Question: I've set my buttons to be arranged from top to bottom in order of Facebook, Instagram, Twitter and Reddit but it's not doing that, it's only showing Facebook and Reddit and I don't know why.
I've got my buttons to automatically resize on Activity creation with this code:
'''
public void getScreenRes() {
DisplayMetrics display = this.getResources().getDisplayMetrics();
int screenwidth = display.widthPixels;
int screenheight = display.heightPixels;
double buttonheight = screenwidth / 2.66666667;
int buttonheightint= (int) Math.round(buttonheight);
ImageButton fbLogin = (ImageButton) findViewById(R.id.facebookLogin);
ViewGroup.LayoutParams fb = fbLogin.getLayoutParams();
fb.width = screenwidth;
fb.height = buttonheightint;
fbLogin.setLayoutParams(fb);
ImageButton instaLogin = (ImageButton) findViewById(R.id.instagramLogin);
ViewGroup.LayoutParams insta = instaLogin.getLayoutParams();
insta.width = screenwidth;
insta.height = buttonheightint;
instaLogin.setLayoutParams(insta);
ImageButton twitLogin = (ImageButton) findViewById(R.id.twitterLogin);
ViewGroup.LayoutParams twit = instaLogin.getLayoutParams();
twit.width = screenwidth;
twit.height = buttonheightint;
twitLogin.setLayoutParams(twit);
ImageButton redditLogin = (ImageButton) findViewById(R.id.redditLogin);
ViewGroup.LayoutParams reddit = instaLogin.getLayoutParams();
reddit.width = screenwidth;
reddit.height = buttonheightint;
redditLogin.setLayoutParams(reddit);
}
'''
XML:
'''
<RelativeLayout xmlns:android="http://schemas.android.com/apk/res/android"
android:paddingTop="16dp"
xmlns:tools="http://schemas.android.com/tools"
android:layout_width="match_parent"
android:layout_height="match_parent"
tools:context="com.eren.valour.FirstTimeLogin">
<TextView
android:layout_width="wrap_content"
android:layout_height="wrap_content"
android:textAppearance="?android:attr/textAppearanceLarge"
android:text="@string/getStarted"
android:id="@+id/getStartedText"
android:layout_alignParentTop="true"
android:layout_centerHorizontal="true"
/>
<ImageButton
android:layout_width="match_parent"
android:layout_height="wrap_content"
android:layout_marginTop="100dp"
android:background="@drawable/facebook"
android:id="@+id/facebookLogin"
android:onClick="facebookLogin"
/>
<ImageButton
android:layout_width="match_parent"
android:layout_height="wrap_content"
android:background="@drawable/instagram"
android:layout_below="@+id/facebookLogin"
android:id="@+id/instagramLogin"
android:onClick="instagramLogin"
/>
<ImageButton
android:layout_width="match_parent"
android:layout_height="wrap_content"
android:background="@drawable/twitter"
android:layout_below="@+id/instagramLogin"
android:id="@+id/twitterLogin"
android:onClick="twitterLogin"
/>
<ImageButton
android:layout_width="match_parent"
android:layout_height="wrap_content"
android:background="@drawable/reddit"
android:layout_below="@+id/twitterLogin"
android:id="@+id/redditLogin"
android:onClick="redditLogin"
/>
'''
What it looks like now:

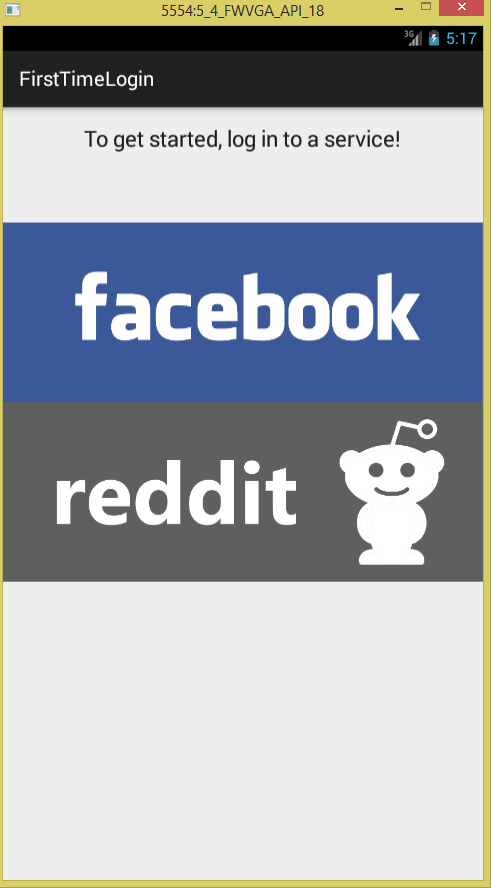
Answer: You need to get the corresponding Layoutparams.
'''
ViewGroup.LayoutParams reddit = instaLogin.getLayoutParams();
'''
should be
'''
ViewGroup.LayoutParams reddit = redditLogin.getLayoutParams();
'''
the same with the Twitter Login:
'''
ViewGroup.LayoutParams twit = twitLogin.getLayoutParams();
'''
What youre doing is taking the instagram layoutparams and applying it to 3 buttons so they all get placed on top of another, so only the last shows. Probably just a copy+past error on your side, but that should fix it.
If that does not fix it, the problem should be in the layout file. Try using a LinearLayout or setting the correct attributes for your RelativeLayout.